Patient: sex M, age 65
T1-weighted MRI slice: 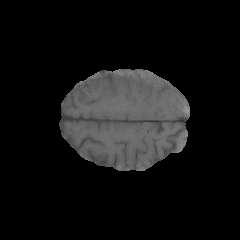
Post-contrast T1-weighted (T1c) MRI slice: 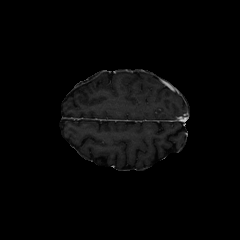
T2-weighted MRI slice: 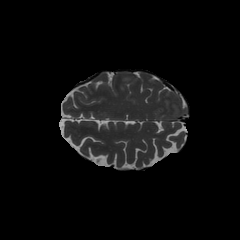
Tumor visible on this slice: yes
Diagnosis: Glioblastoma, IDH-wildtype
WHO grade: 4